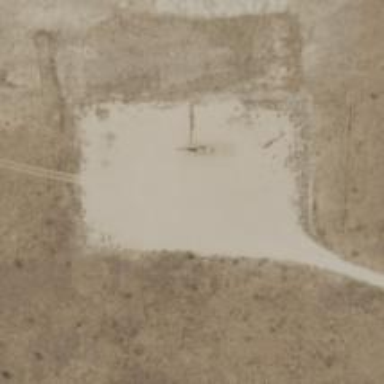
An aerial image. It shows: Petroleum well.